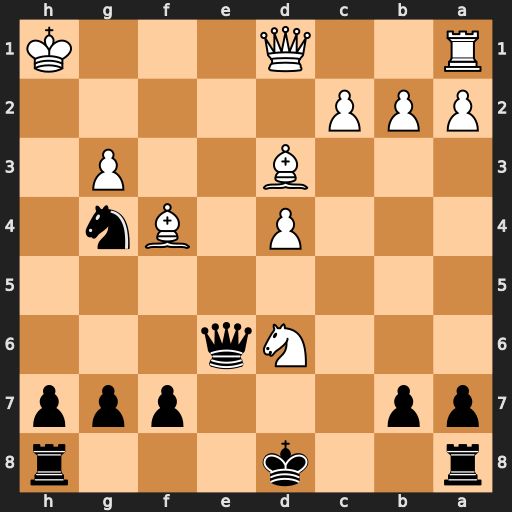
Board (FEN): r2k3r/pp3ppp/3Nq3/8/3P1Bn1/3B2P1/PPP5/R2Q3K
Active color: b
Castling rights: -
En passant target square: -
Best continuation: Nf2+ Kg2 Nxd1